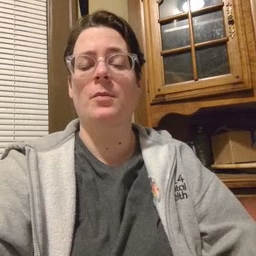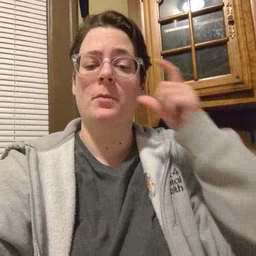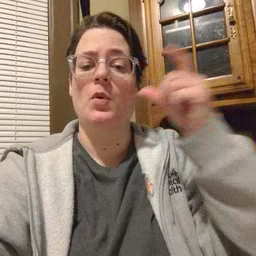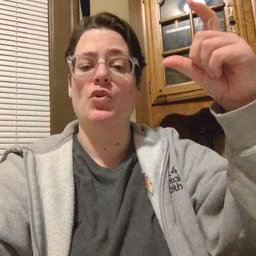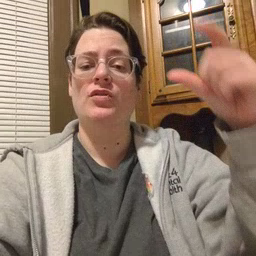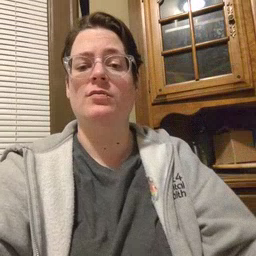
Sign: moon